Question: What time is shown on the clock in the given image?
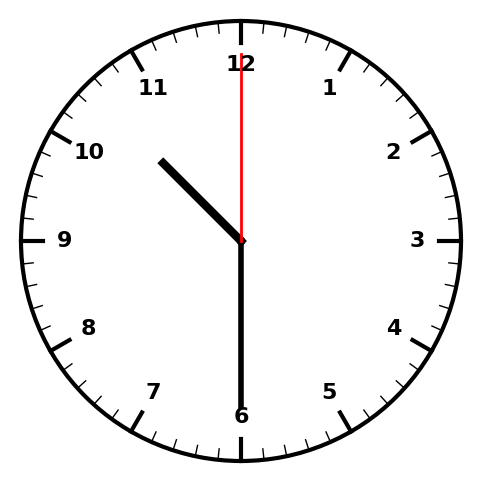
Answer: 10:30:00